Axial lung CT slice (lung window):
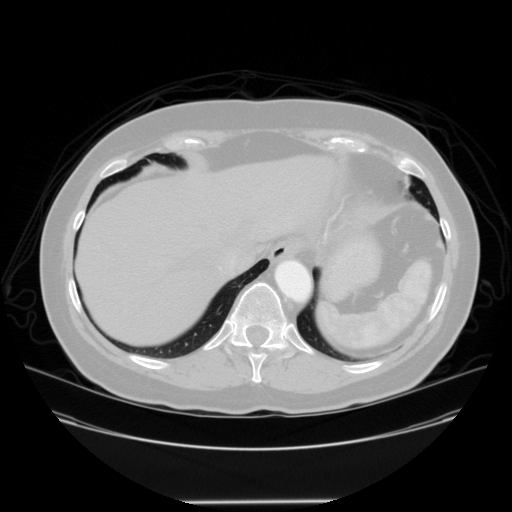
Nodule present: no